Question: can anyone help how to restrict if a specific name(array) is empty the repcode is also empty...because i got this kind of problem in my excel report.
eventhough i fill only 1 row in my form the repcode save from 1 row to 10.

current code:
'''
<?php
if(isset($_POST['send'])){
include('connection.php');
require_once 'Classes\PHPExcel\IOFactory.php';
$filename = 'worksheet.xlsx';
$position = $_POST['position'];
$division = $_POST['division'];
$title = $position;
$objReader = PHPExcel_IOFactory::createReader('Excel2007');
$objReader->setReadDataOnly(true);
$objPHPExcel = $objReader->load($filename);
$objWorksheet = $objPHPExcel->getActiveSheet();
$objWorksheet = $objPHPExcel->setActiveSheetIndex(0);
$repcode1 = isset($_POST['repcode']) ? $_POST['repcode'] : "";
$aic1 = isset($_POST['aic1']) ? $_POST['aic1'] : "";
$name1 = isset($_POST['name1']) ? $_POST['name1'] : "";
$optA1 = isset($_POST['optA1']) ? $_POST['optA1'] : "";
$optB1 = isset($_POST['optB1']) ? $_POST['optB1'] : "";
$optC1 = isset($_POST['optC1']) ? $_POST['optC1'] : "";
$optD1 = isset($_POST['optD1']) ? $_POST['optD1'] : "";
$total1 = isset($_POST['total1']) ? $_POST['total1'] : "";
$remarks1 = isset($_POST['remarks1']) ? $_POST['remarks1'] : "";
$repcode2 = isset($_POST['repcode']) ? $_POST['repcode'] : "";
$aic2 = isset($_POST['aic2']) ? $_POST['aic2'] : "";
$name2 = isset($_POST['name2']) ? $_POST['name2'] : "";
$optA2 = isset($_POST['optA2']) ? $_POST['optA2'] : "";
$optB2 = isset($_POST['optB2']) ? $_POST['optB2'] : "";
$optC2 = isset($_POST['optC2']) ? $_POST['optC2'] : "";
$optD2 = isset($_POST['optD2']) ? $_POST['optD2'] : "";
$total2 = isset($_POST['total2']) ? $_POST['total2'] : "";
$remarks2 = isset($_POST['remarks2']) ? $_POST['remarks2'] : "";
$repcode3 = isset($_POST['repcode']) ? $_POST['repcode'] : "";
$aic3 = isset($_POST['aic3']) ? $_POST['aic3'] : "";
$name3 = isset($_POST['name3']) ? $_POST['name3'] : "";
$optA3 = isset($_POST['optA3']) ? $_POST['optA3'] : "";
$optB3 = isset($_POST['optB3']) ? $_POST['optB3'] : "";
$optC3 = isset($_POST['optC3']) ? $_POST['optC3'] : "";
$optD3 = isset($_POST['optD3']) ? $_POST['optD3'] : "";
$total3 = isset($_POST['total3']) ? $_POST['total3'] : "";
$remarks3 = isset($_POST['remarks3']) ? $_POST['remarks3'] : "";
$repcode4 = isset($_POST['repcode']) ? $_POST['repcode'] : "";
$aic4 = isset($_POST['aic4']) ? $_POST['aic4'] : "";
$name4 = isset($_POST['name4']) ? $_POST['name4'] : "";
$optA4 = isset($_POST['optA4']) ? $_POST['optA4'] : "";
$optB4 = isset($_POST['optB4']) ? $_POST['optB4'] : "";
$optC4 = isset($_POST['optC4']) ? $_POST['optC4'] : "";
$optD4 = isset($_POST['optD4']) ? $_POST['optD4'] : "";
$total4 = isset($_POST['total4']) ? $_POST['total4'] : "";
$remarks4 = isset($_POST['remarks4']) ? $_POST['remarks4'] : "";
$repcode5 = isset($_POST['repcode']) ? $_POST['repcode'] : "";
$aic5 = isset($_POST['aic5']) ? $_POST['aic5'] : "";
$name5 = isset($_POST['name5']) ? $_POST['name5'] : "";
$optA5 = isset($_POST['optA5']) ? $_POST['optA5'] : "";
$optB5 = isset($_POST['optB5']) ? $_POST['optB5'] : "";
$optC5 = isset($_POST['optC5']) ? $_POST['optC5'] : "";
$optD5 = isset($_POST['optD5']) ? $_POST['optD5'] : "";
$total5 = isset($_POST['total5']) ? $_POST['total5'] : "";
$remarks5 = isset($_POST['remarks5']) ? $_POST['remarks5'] : "";
$repcode6 = isset($_POST['repcode']) ? $_POST['repcode'] : "";
$aic6 = isset($_POST['aic6']) ? $_POST['aic6'] : "";
$name6 = isset($_POST['name6']) ? $_POST['name6'] : "";
$optA6 = isset($_POST['optA6']) ? $_POST['optA6'] : "";
$optB6 = isset($_POST['optB6']) ? $_POST['optB6'] : "";
$optC6 = isset($_POST['optC6']) ? $_POST['optC6'] : "";
$optD6 = isset($_POST['optD6']) ? $_POST['optD6'] : "";
$total6 = isset($_POST['total6']) ? $_POST['total6'] : "";
$remarks6 = isset($_POST['remarks6']) ? $_POST['remarks6'] : "";
$repcode7 = isset($_POST['repcode']) ? $_POST['repcode'] : "";
$aic7 = isset($_POST['aic7']) ? $_POST['aic7'] : "";
$name7 = isset($_POST['name7']) ? $_POST['name7'] : "";
$optA7 = isset($_POST['optA7']) ? $_POST['optA7'] : "";
$optB7 = isset($_POST['optB7']) ? $_POST['optB7'] : "";
$optC7 = isset($_POST['optC7']) ? $_POST['optC7'] : "";
$optD7 = isset($_POST['optD7']) ? $_POST['optD7'] : "";
$total7 = isset($_POST['total7']) ? $_POST['total7'] : "";
$remarks7 = isset($_POST['remarks7']) ? $_POST['remarks7'] : "";
$repcode8 = isset($_POST['repcode']) ? $_POST['repcode'] : "";
$aic8 = isset($_POST['aic8']) ? $_POST['aic8'] : "";
$name8 = isset($_POST['name8']) ? $_POST['name8'] : "";
$optA8 = isset($_POST['optA8']) ? $_POST['optA8'] : "";
$optB8 = isset($_POST['optB8']) ? $_POST['optB8'] : "";
$optC8 = isset($_POST['optC8']) ? $_POST['optC8'] : "";
$optD8 = isset($_POST['optD8']) ? $_POST['optD8'] : "";
$total8 = isset($_POST['total8']) ? $_POST['total8'] : "";
$remarks8 = isset($_POST['remarks8']) ? $_POST['remarks8'] : "";
$repcode9 = isset($_POST['repcode']) ? $_POST['repcode'] : "";
$aic9 = isset($_POST['aic9']) ? $_POST['aic9'] : "";
$name9 = isset($_POST['name9']) ? $_POST['name9'] : "";
$optA9 = isset($_POST['optA9']) ? $_POST['optA9'] : "";
$optB9 = isset($_POST['optB9']) ? $_POST['optB9'] : "";
$optC9 = isset($_POST['optC9']) ? $_POST['optC9'] : "";
$optD9 = isset($_POST['optD9']) ? $_POST['optD9'] : "";
$total9 = isset($_POST['total9']) ? $_POST['total9'] : "";
$remarks9 = isset($_POST['remarks9']) ? $_POST['remarks9'] : "";
$repcode10 = isset($_POST['repcode']) ? $_POST['repcode'] : "";
$aic10 = isset($_POST['aic10']) ? $_POST['aic10'] : "";
$name10 = isset($_POST['name10']) ? $_POST['name10'] : "";
$optA10 = isset($_POST['optA10']) ? $_POST['optA10'] : "";
$optB10 = isset($_POST['optB10']) ? $_POST['optB10'] : "";
$optC10 = isset($_POST['optC10']) ? $_POST['optC10'] : "";
$optD10 = isset($_POST['optD10']) ? $_POST['optD10'] : "";
$total10 = isset($_POST['total10']) ? $_POST['total10'] : "";
$remarks10 = isset($_POST['remarks10']) ? $_POST['remarks10'] : "";
$result = array(
array(
$aic1,
$repcode,
$name1,
$optA1,
$optB1,
$optC1,
$optD1,
$total1,
$remarks1
),
array(
$aic2,
$repcode,
$name2,
$optA2,
$optB2,
$optC2,
$optD2,
$total2,
$remarks2
),
array(
$aic3,
$repcode,
$name3,
$optA3,
$optB3,
$optC3,
$optD3,
$total3,
$remarks3
),
array(
$aic4,
$repcode,
$name4,
$optA4,
$optB4,
$optC4,
$optD4,
$total4,
$remarks4
),
array(
$aic5,
$repcode,
$name5,
$optA5,
$optB5,
$optC5,
$optD5,
$total5,
$remarks5
),
array(
$aic6,
$repcode,
$name6,
$optA6,
$optB6,
$optC6,
$optD6,
$total6,
$remarks6
),
array(
$aic7,
$repcode,
$name7,
$optA7,
$optB7,
$optC7,
$optD7,
$total7,
$remarks7
),
array(
$aic8,
$repcode,
$name8,
$optA8,
$optB8,
$optC8,
$optD8,
$total8,
$remarks8
),
array(
$aic9,
$repcode,
$name9,
$optA9,
$optB9,
$optC9,
$optD9,
$total9,
$remarks9
),
array(
$aic10,
$repcode,
$name10,
$optA10,
$optB10,
$optC10,
$optD10,
$total10,
$remarks10
)
);
$headings = array(
'AIC',
'RepCode',
'NAME',
'Gen Info. & Technical Knowledge',
'Communication Ability',
'Attitude Towards Profession',
'Appearance',
'TOTAL',
'Remarks'
);
$points = array(
' ',
' ',
' ',
'(3 pts)',
'(3 pts)',
'(2 pts)',
'(2 pts)',
'(10 pts)',
' '
);
$objPHPExcel->getActiveSheet()->getColumnDimension('A')->setAutoSize(true);
$objPHPExcel->getActiveSheet()->getColumnDimension('B')->setAutoSize(true);
$objPHPExcel->getActiveSheet()->getColumnDimension('C')->setAutoSize(true);
$objPHPExcel->getActiveSheet()->getColumnDimension('D')->setAutoSize(true);
$objPHPExcel->getActiveSheet()->getColumnDimension('E')->setAutoSize(true);
$objPHPExcel->getActiveSheet()->getColumnDimension('F')->setAutoSize(true);
$objPHPExcel->getActiveSheet()->getColumnDimension('G')->setAutoSize(true);
$objPHPExcel->getActiveSheet()->getColumnDimension('H')->setAutoSize(true);
$objPHPExcel->getActiveSheet()->getColumnDimension('I')->setAutoSize(true);
$objPHPExcel->getActiveSheet()
->getStyle('A1:I14')
->getAlignment()
->setHorizontal(PHPExcel_Style_Alignment::HORIZONTAL_CENTER);
$objPHPExcel->getActiveSheet()->getStyle('A1:I1')->applyFromArray(
array(
'font' => array(
'bold' => true
),
'alignment' => array(
'horizontal' => PHPExcel_Style_Alignment::HORIZONTAL_CENTER,
),
'borders' => array(
'top' => array(
'style' => PHPExcel_Style_Border::BORDER_THIN
)
),
'fill' => array(
'type' => PHPExcel_Style_Fill::FILL_GRADIENT_LINEAR,
'rotation' => 90,
'startcolor' => array(
'argb' => 'FFA0A0A0'
),
'endcolor' => array(
'argb' => 'FFFFFFFF'
)
)
)
);
$objPHPExcel->getActiveSheet()->fromArray($headings, null, 'A1');
$objPHPExcel->getActiveSheet()->fromArray($points, null, 'A2');
$row = 3;
foreach($result as $rows){
$objPHPExcel->getActiveSheet()->fromArray($rows, null, 'A' . $row);
$row++;
}
header('Content-Type: application/vnd.openxmlformats-officedocument.spreadsheetml.sheet');
header('Content-Disposition: attachment;filename="'.$title.'.xlsx"');
header('Cache-Control: max-age=0');
$objWriter = PHPExcel_IOFactory::createWriter($objPHPExcel, 'Excel2007');
$objWriter->save('php://output');
exit;
}?>
'''
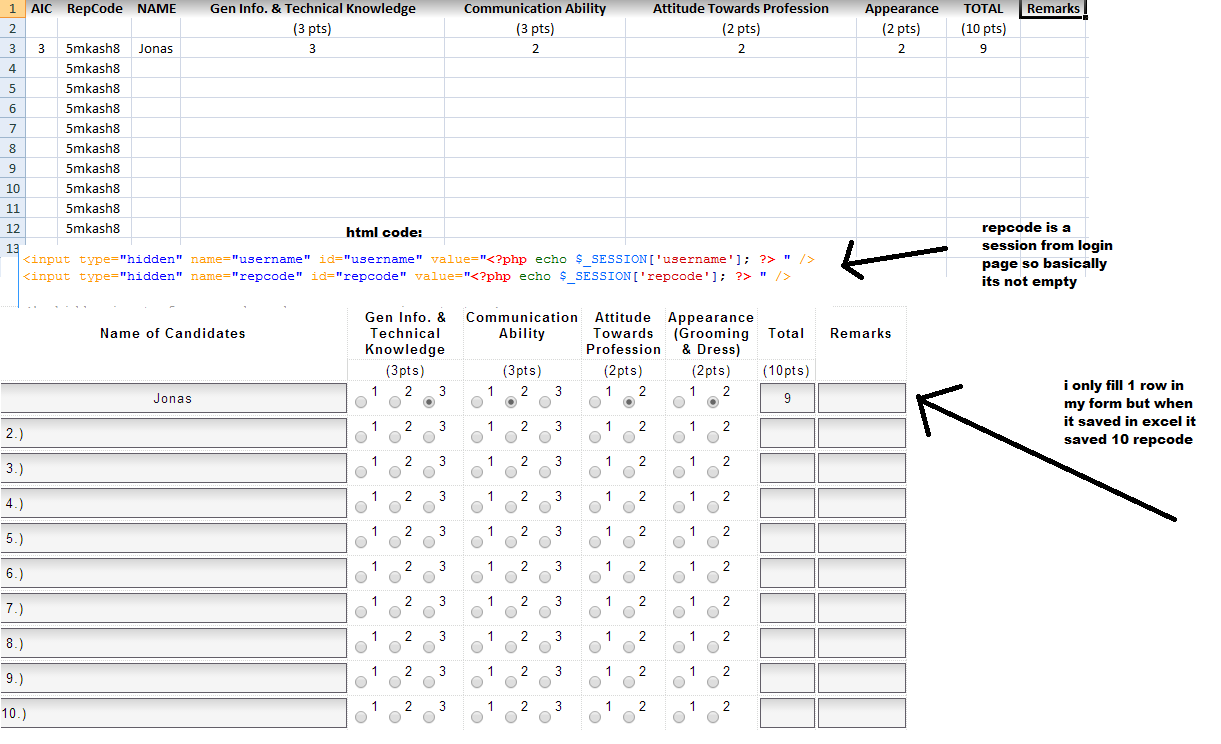
Answer: Something like
'''
foreach($result as $rows){
if (count(array_filter($rows)) > 0) {
$objPHPExcel->getActiveSheet()->fromArray($rows, null, 'A' . $row);
$row++;
}
}
'''
perhaps?
Or
'''
foreach($result as $rows){
if (!empty($rows[2])) {
$objPHPExcel->getActiveSheet()->fromArray($rows, null, 'A' . $row);
$row++;
}
}
'''